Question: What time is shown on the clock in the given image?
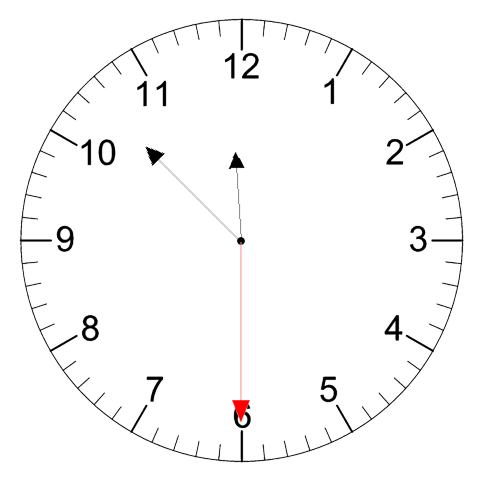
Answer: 11:52:30